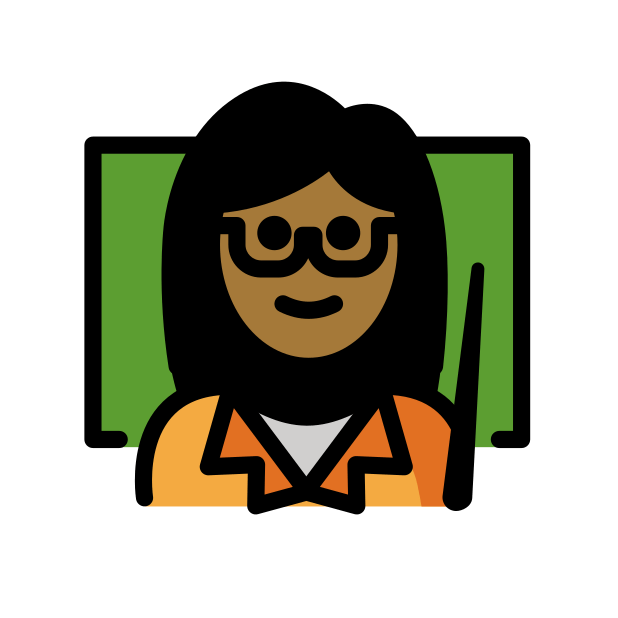
woman teacher: medium-dark skin tone